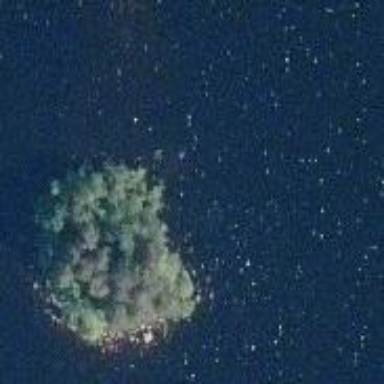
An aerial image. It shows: Islet surrounded by woodland.